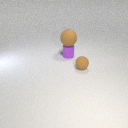
small purple rubber cylinder to the left of small brown rubber sphere